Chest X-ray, AP view. Patient: 59 years old, sex M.
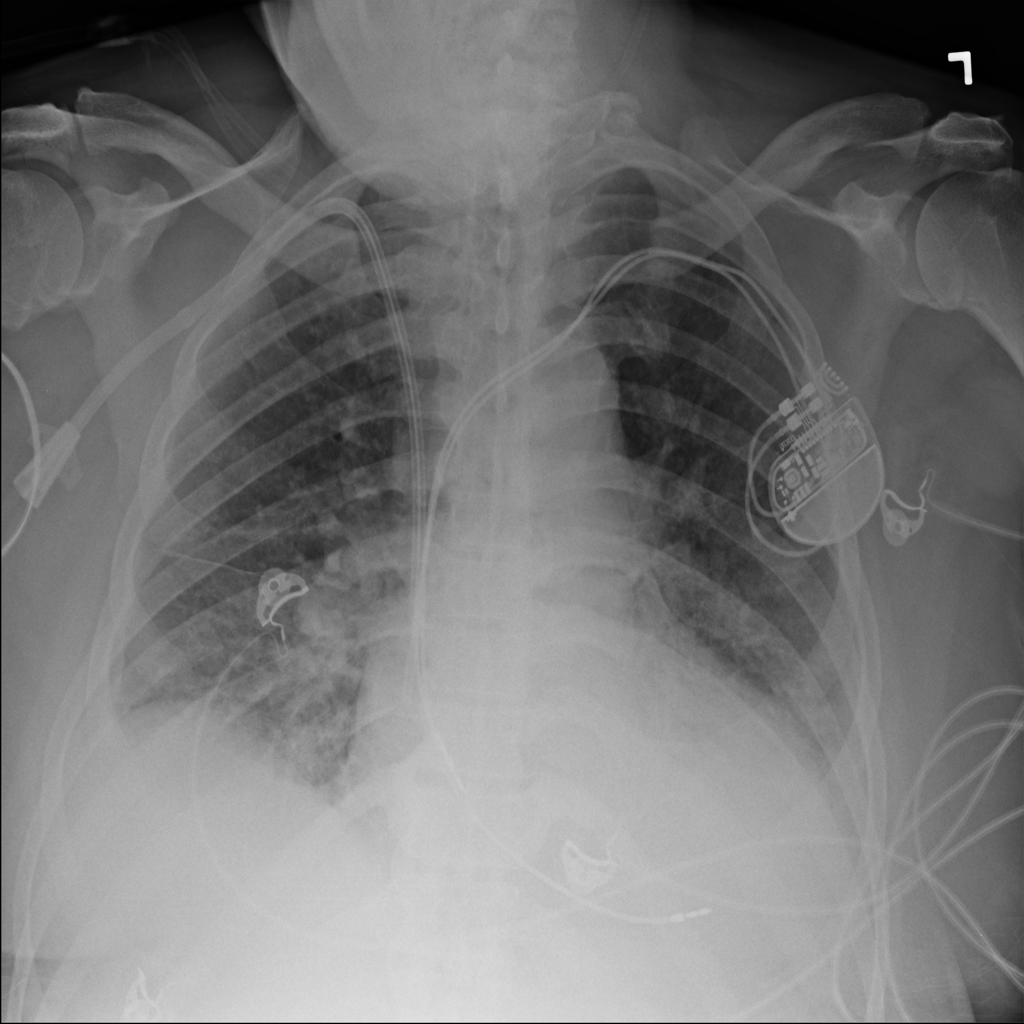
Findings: No Finding